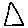
Label: triangle